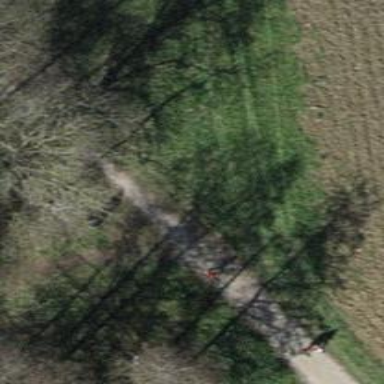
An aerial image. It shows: Gravel path with excellent visibility for trails.